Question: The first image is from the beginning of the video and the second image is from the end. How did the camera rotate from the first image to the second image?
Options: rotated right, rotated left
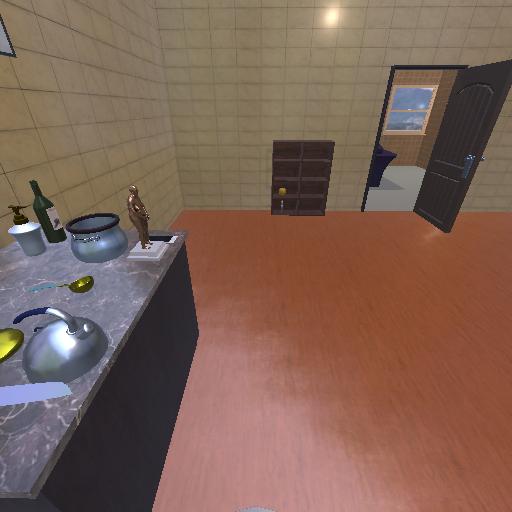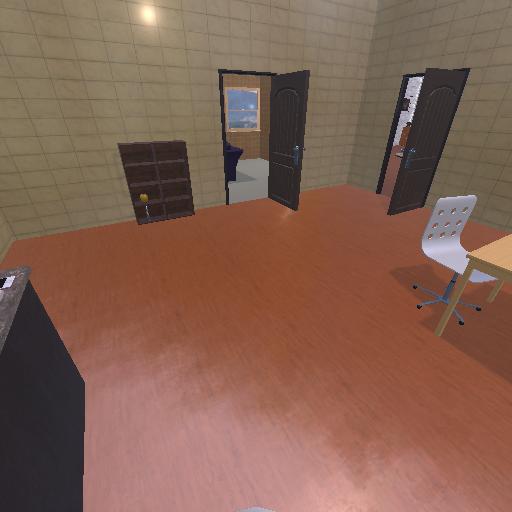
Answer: rotated right